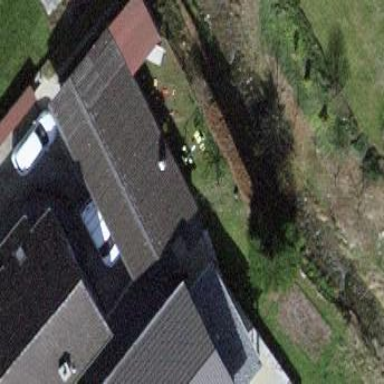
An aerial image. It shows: Shed building.